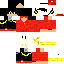
A male human skin with medium skin, wearing brown long hair dressed in a red tshirt and red pants, featuring a closed mouth.